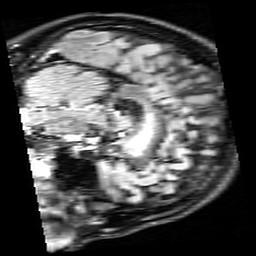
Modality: FLAIR
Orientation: sagittal
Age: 26
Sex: male
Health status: healthy
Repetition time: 12 s
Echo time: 0.095 s